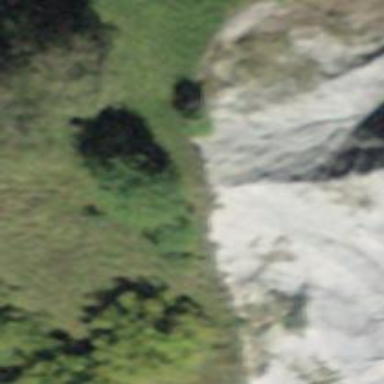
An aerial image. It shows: Natural cliff.